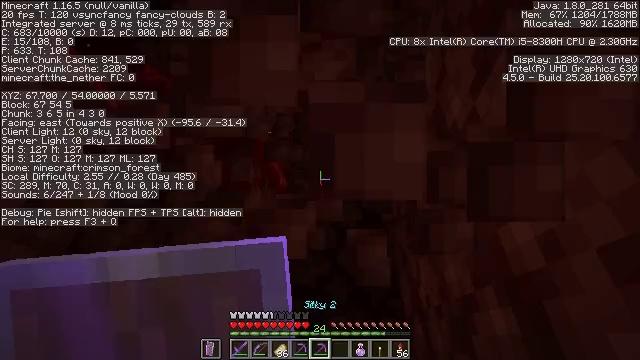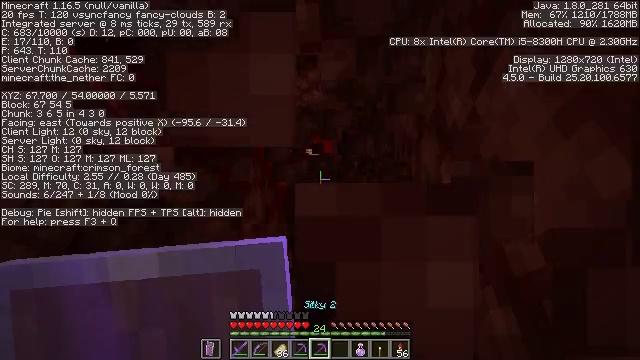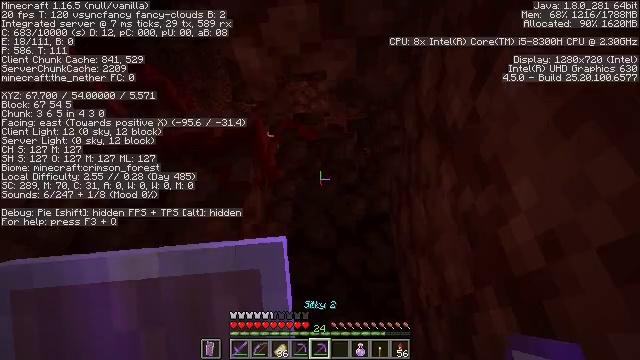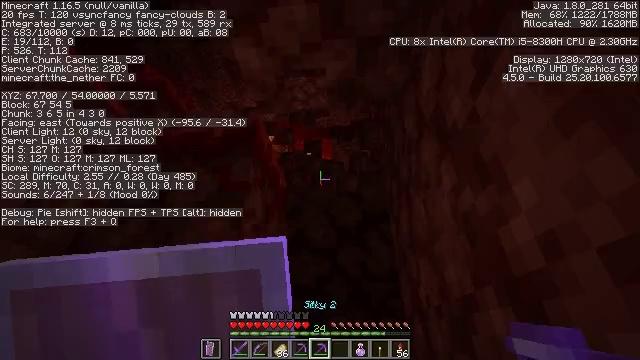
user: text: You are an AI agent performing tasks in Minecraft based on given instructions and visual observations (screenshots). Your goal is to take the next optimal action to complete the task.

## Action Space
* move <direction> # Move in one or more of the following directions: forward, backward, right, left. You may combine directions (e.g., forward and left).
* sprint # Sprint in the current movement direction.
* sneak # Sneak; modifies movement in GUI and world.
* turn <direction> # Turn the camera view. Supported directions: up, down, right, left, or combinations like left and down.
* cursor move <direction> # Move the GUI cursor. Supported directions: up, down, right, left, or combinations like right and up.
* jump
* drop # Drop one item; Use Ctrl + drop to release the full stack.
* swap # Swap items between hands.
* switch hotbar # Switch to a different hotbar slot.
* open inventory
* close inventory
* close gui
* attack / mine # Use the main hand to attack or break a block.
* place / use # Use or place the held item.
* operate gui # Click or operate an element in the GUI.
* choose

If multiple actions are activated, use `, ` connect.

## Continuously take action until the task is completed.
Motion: motion action
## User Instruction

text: Gather crimson nylium blocks.
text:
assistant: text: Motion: attack / mine
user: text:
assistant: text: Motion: attack / mine
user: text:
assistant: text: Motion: attack / mine
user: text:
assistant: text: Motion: attack / mine